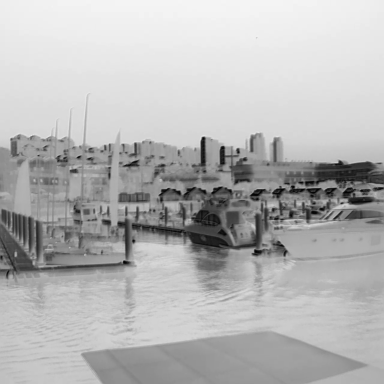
There are four objects shown in the infrared image, including two sailboats, and two canoes.